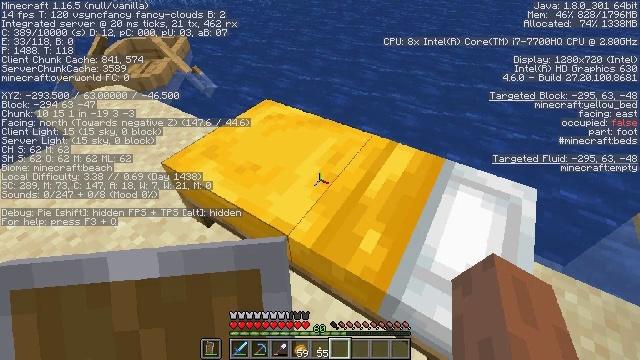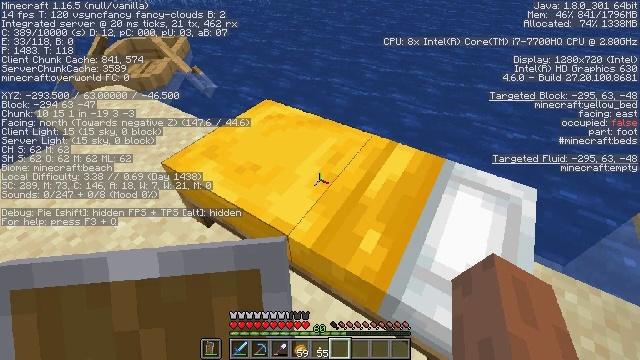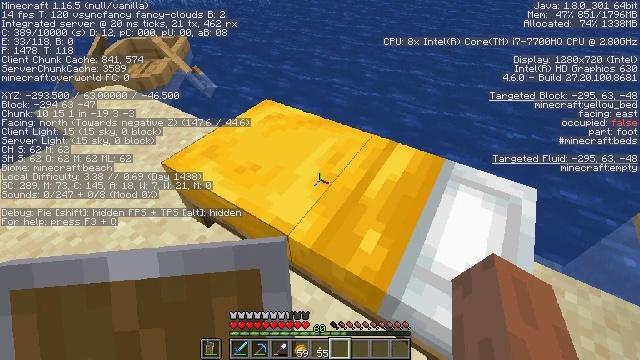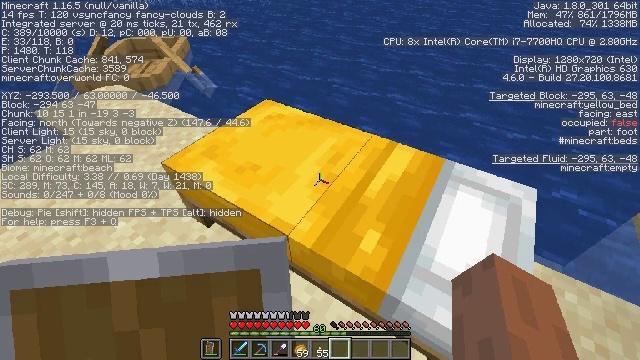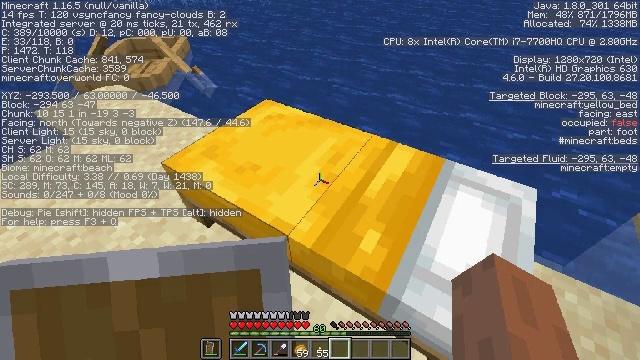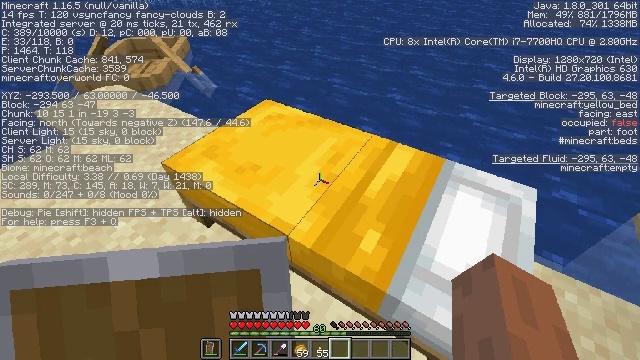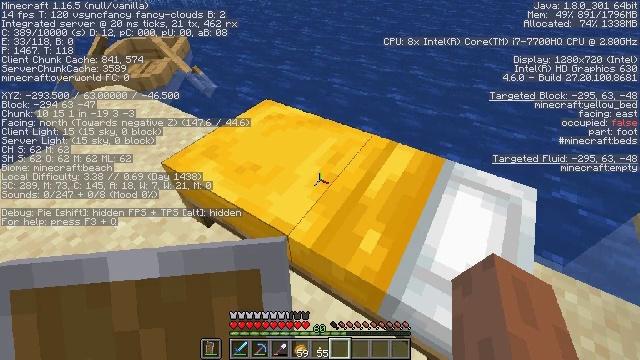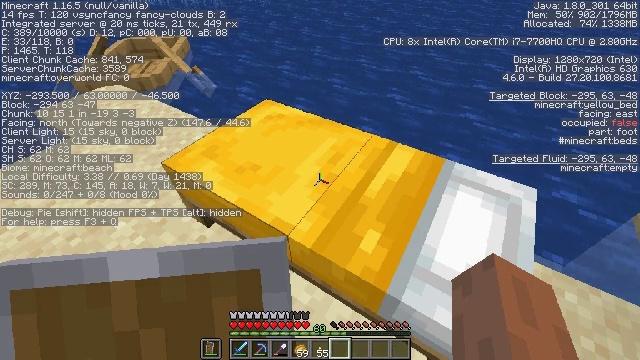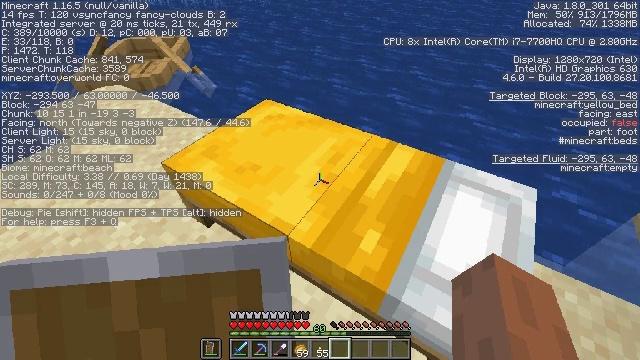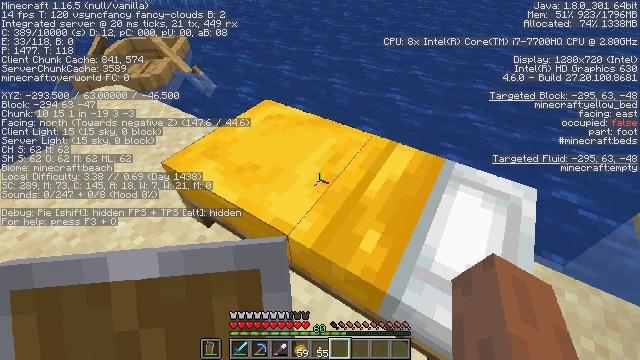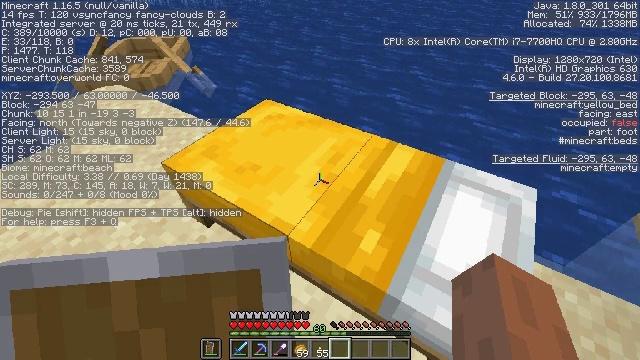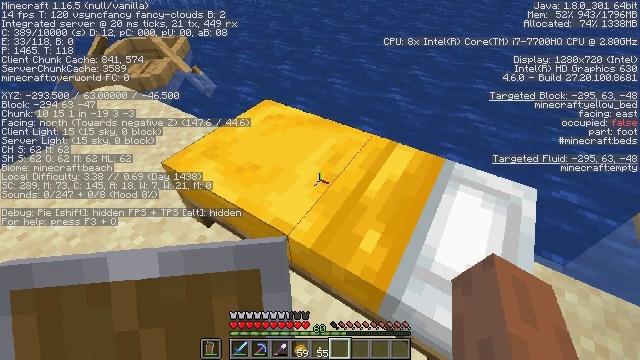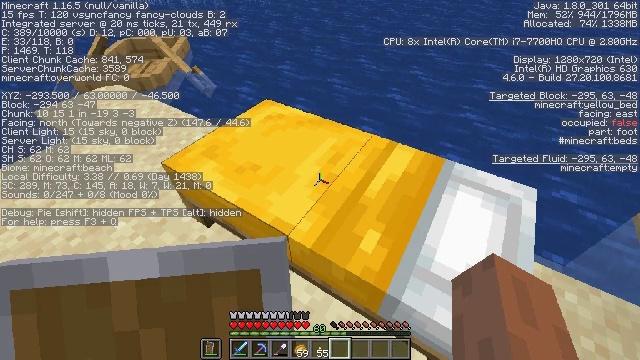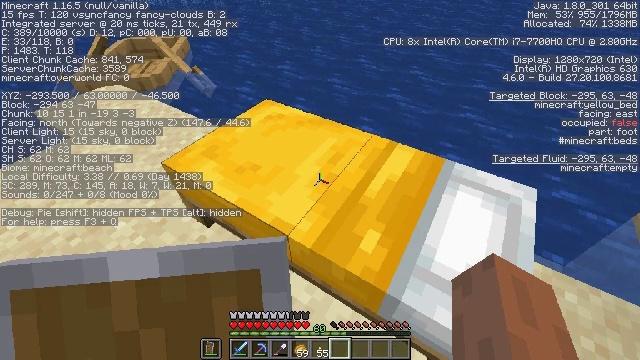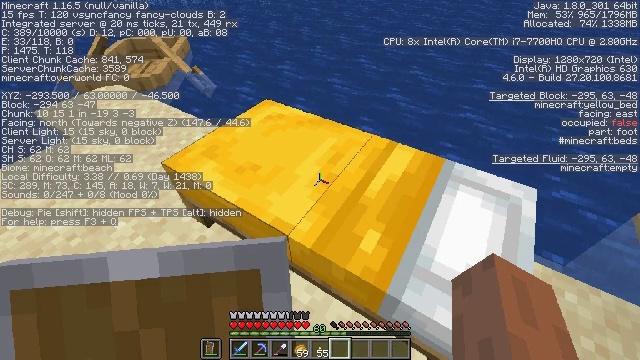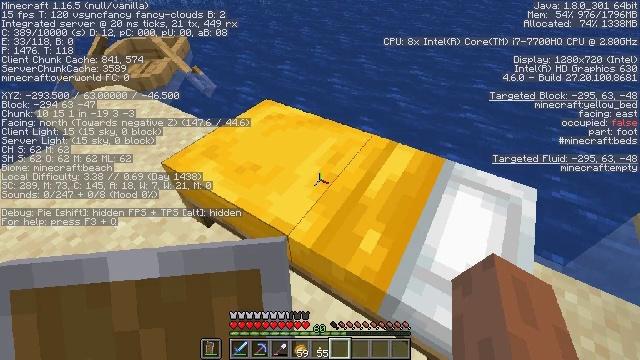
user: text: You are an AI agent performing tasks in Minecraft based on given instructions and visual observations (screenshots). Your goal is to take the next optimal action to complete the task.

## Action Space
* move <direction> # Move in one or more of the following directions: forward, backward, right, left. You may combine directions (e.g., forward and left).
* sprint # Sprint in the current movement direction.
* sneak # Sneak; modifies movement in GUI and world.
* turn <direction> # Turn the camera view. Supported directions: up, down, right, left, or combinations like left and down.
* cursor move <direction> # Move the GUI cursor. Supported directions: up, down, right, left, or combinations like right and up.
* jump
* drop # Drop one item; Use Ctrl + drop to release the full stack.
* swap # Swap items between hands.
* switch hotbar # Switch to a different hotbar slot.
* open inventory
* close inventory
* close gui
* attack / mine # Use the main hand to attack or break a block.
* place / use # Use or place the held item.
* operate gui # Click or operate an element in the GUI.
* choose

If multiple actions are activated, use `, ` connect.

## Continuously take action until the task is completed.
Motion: motion action
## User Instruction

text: Collect the yellow bed from its place.
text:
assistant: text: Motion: no_op
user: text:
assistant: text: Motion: no_op
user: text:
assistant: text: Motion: no_op
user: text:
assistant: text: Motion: no_op
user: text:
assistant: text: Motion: no_op
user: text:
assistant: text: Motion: no_op
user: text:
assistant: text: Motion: no_op
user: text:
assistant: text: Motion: no_op
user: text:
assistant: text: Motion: no_op
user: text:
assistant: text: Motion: no_op
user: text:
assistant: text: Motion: no_op
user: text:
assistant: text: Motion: no_op
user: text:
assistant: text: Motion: no_op
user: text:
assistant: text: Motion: no_op
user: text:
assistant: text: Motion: no_op
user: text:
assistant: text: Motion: no_op
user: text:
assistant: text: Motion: no_op
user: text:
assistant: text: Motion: no_op
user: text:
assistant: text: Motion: no_op
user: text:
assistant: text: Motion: no_op
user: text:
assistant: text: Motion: no_op
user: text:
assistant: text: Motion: no_op
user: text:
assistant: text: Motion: no_op
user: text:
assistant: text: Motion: no_op
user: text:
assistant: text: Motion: no_op
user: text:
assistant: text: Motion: no_op
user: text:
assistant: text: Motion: no_op
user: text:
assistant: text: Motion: no_op
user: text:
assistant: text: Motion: no_op
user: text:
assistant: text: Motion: no_op